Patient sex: F
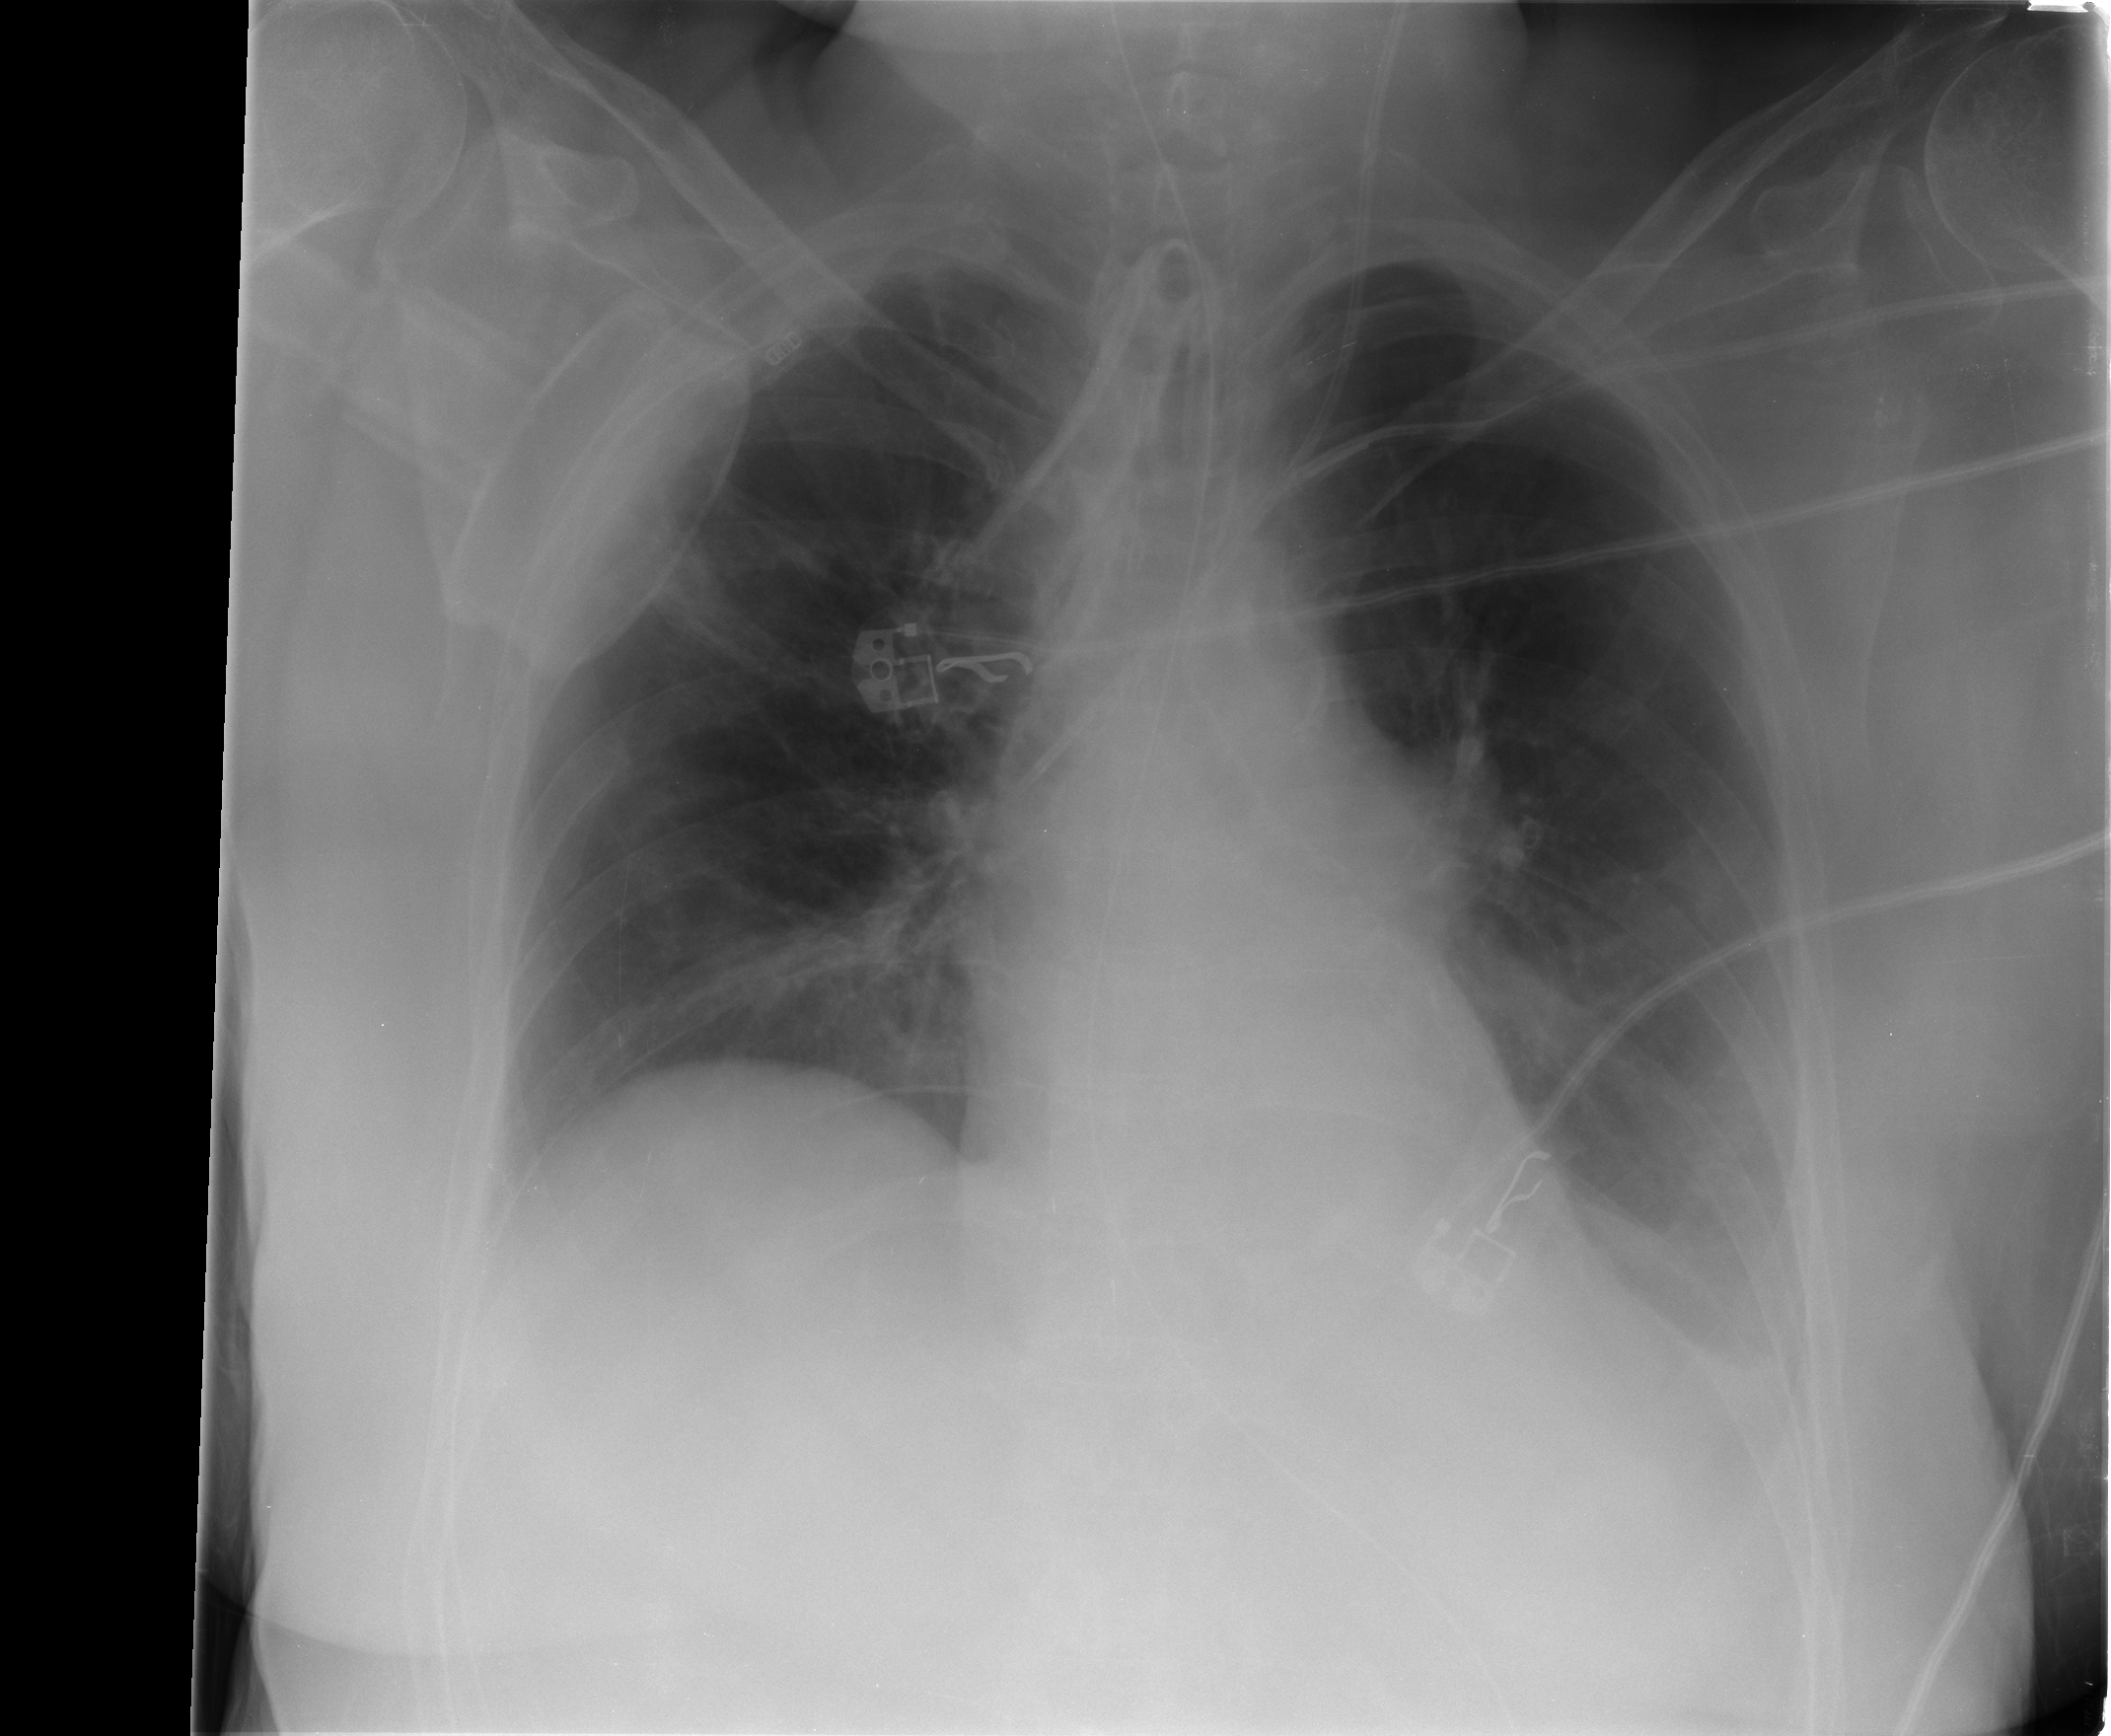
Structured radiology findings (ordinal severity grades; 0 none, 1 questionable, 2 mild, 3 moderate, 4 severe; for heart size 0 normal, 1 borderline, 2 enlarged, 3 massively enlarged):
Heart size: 0
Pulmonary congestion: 0
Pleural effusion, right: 0
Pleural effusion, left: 1
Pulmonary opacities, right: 0
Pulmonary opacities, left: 0
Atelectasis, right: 2
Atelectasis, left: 2